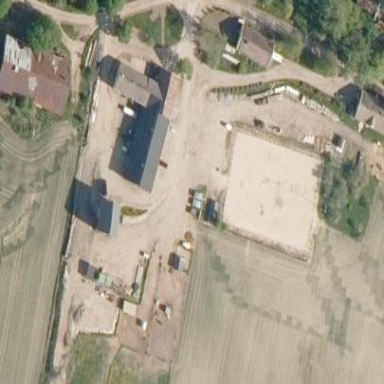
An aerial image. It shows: Farmyard area.